Interaction volume radius: 10 \u00c5
Interaction volume height: 25 \u00c5
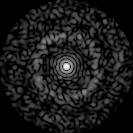
Disorder parameter: 0.8174